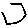
Label: hexagon